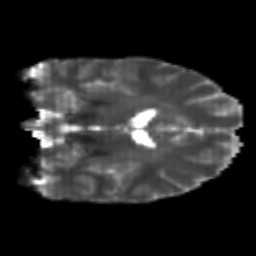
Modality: T2w
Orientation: coronal
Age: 21
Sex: male
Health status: healthy
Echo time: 0.074 s